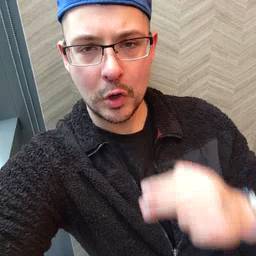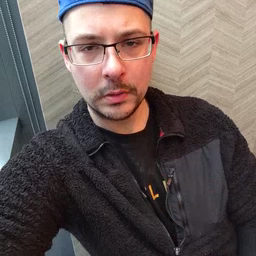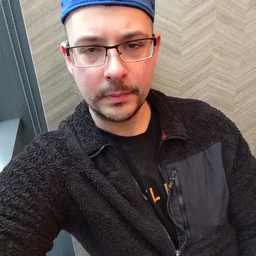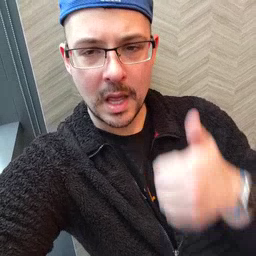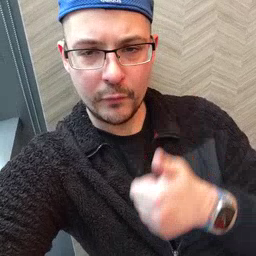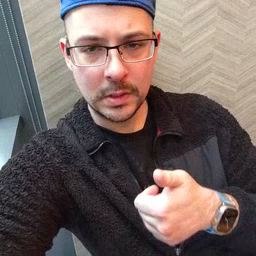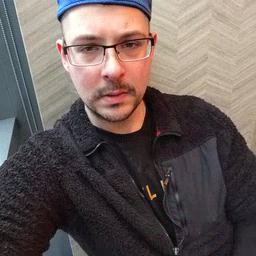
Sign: every